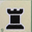
Piece: bR